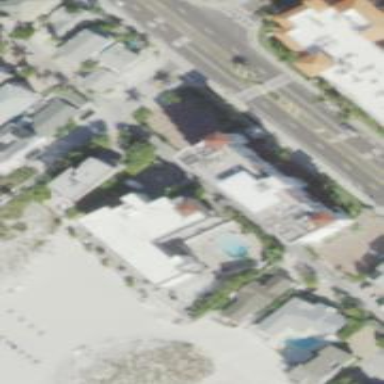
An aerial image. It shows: Hotel building.